Field crop: maize
Growth stage: 1
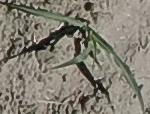
Species: sorghum